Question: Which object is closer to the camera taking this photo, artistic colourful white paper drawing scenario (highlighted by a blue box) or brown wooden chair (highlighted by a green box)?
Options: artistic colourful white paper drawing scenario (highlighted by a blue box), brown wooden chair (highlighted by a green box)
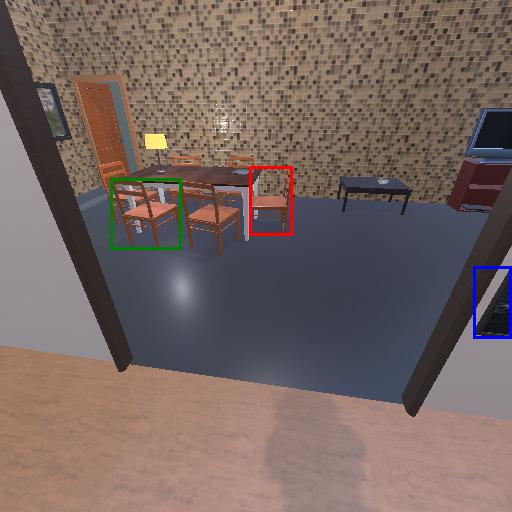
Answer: artistic colourful white paper drawing scenario (highlighted by a blue box)